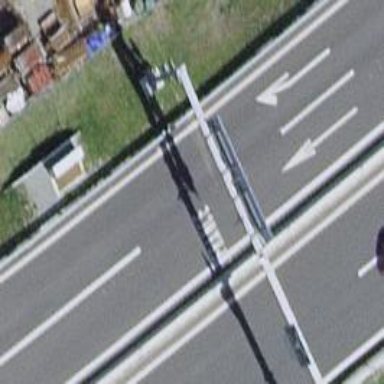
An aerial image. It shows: Motorway junction.